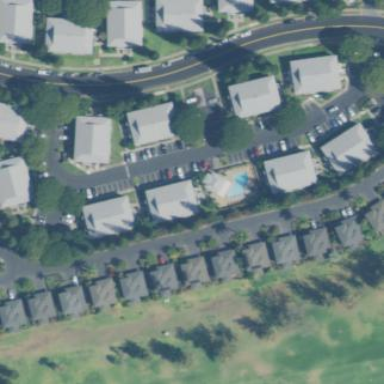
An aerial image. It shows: Residential area within neighborhood.